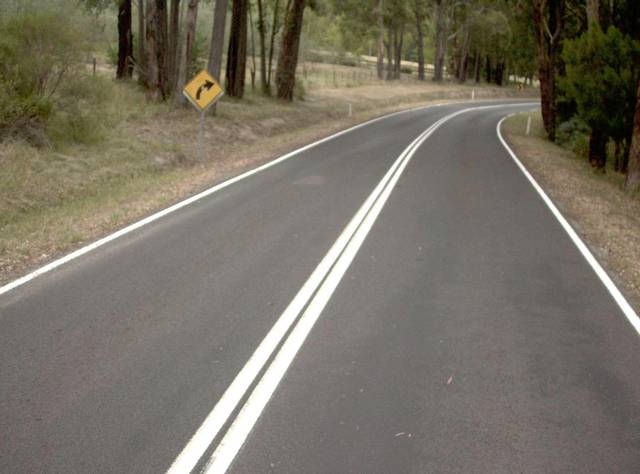
Region: Australia
Coordinates: -37.692, 145.549